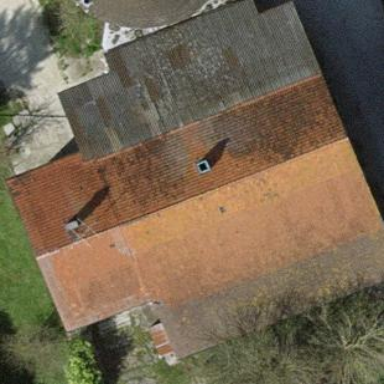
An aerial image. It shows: Farm building.